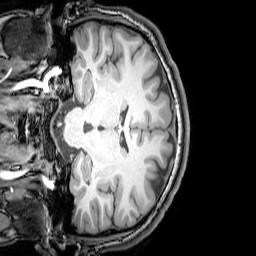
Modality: T1w
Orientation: coronal
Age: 22
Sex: male
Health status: healthy
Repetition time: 0.081 s
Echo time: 0.037 s